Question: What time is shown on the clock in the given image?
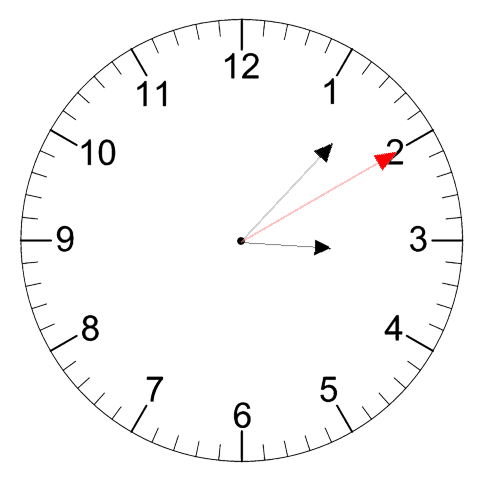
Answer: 03:07:10